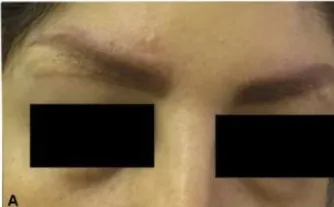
Cutaneous eyebrow granulomatosis following multiple eyebrow tattooing.
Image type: medical_photograph (skin_photograph)